Question: I have followed the instructions , attempting to either import from build.sbt or open project from build.sbt.
The end result is that the scala libraries are not imported as shown in the screenshot.
I have also tried sbt gen-idea from the command line.
This is just a problem that keeps surfacing..
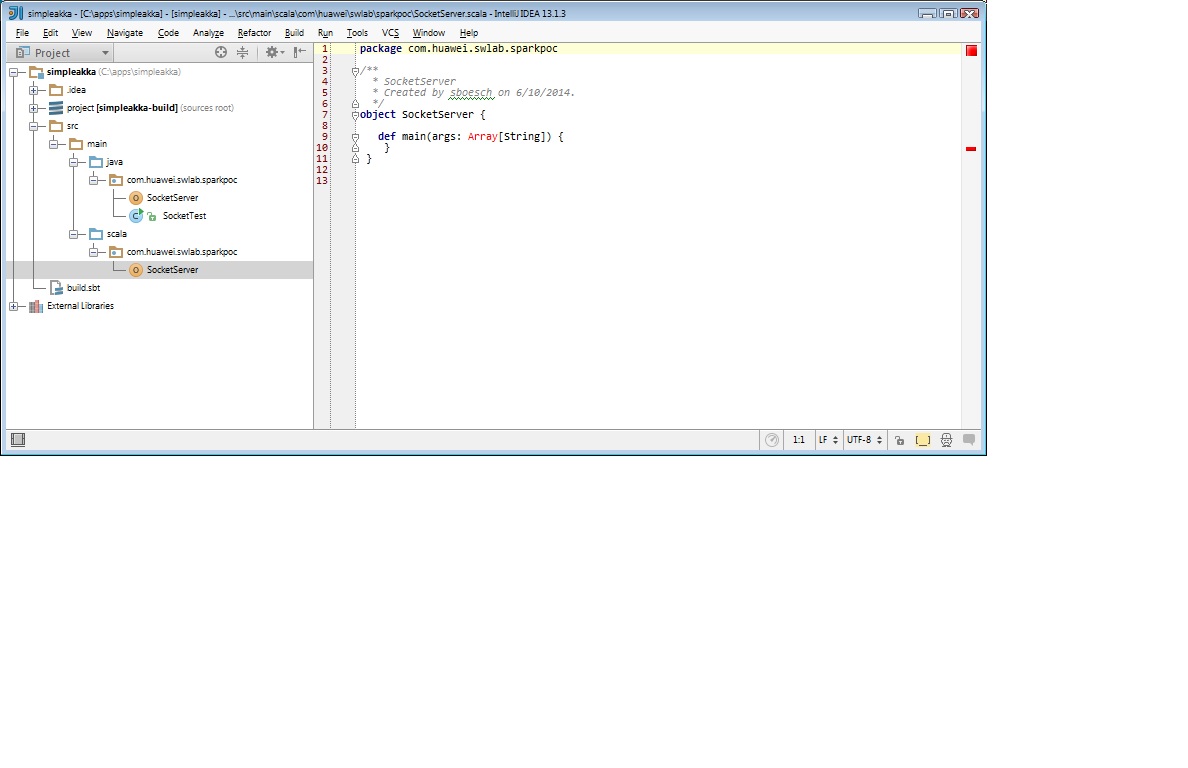
Answer: I STILL have not figured out what the "magic" sequence of actions to follow in order to have a reliable sbt build.
This time around the following worked:
TWICE running
'''
sbt gen-idea
'''
-
What did work
- - -